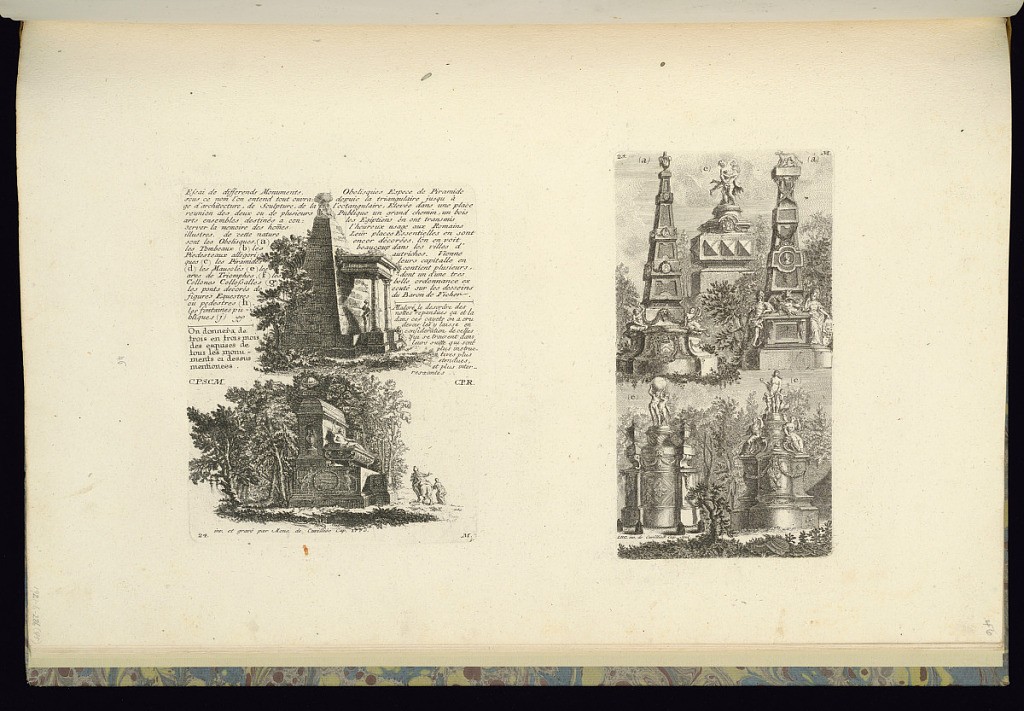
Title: Monument Designs
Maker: François de Cuvilliés the younger, German, 1731 - 1777
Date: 1770
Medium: Etching and engraving on paper
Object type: Print
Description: Two plates printed on a single sheet. The left plate illustrates two designs for monuments surrounded by explanatory text. The designs feature sculpted figures, an obelisk, globe, cartouche, vases, and a portico. The right plate illustrates four sculpted monuments surrounded by trees and foliage. The monuments feature obelisks, sculpted figures, roundels, heraldry, trophies, festoons, fluting, mascarons (masks), rosettes, and vases. The plates are titled, signed, numbered, and dated.